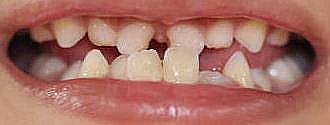
Condition: hypodontia